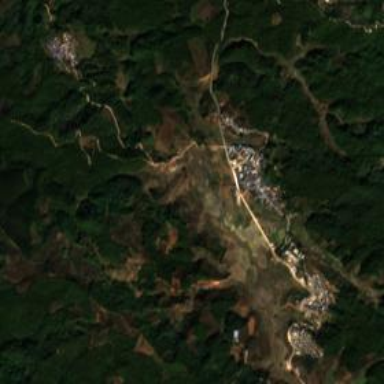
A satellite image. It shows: Ethnic township within town.